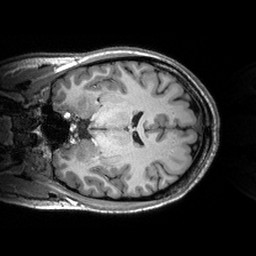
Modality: T1w
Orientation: coronal
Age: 28
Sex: female
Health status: healthy
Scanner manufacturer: siemens
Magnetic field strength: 3 T
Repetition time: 2.53 s
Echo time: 0.00288 s